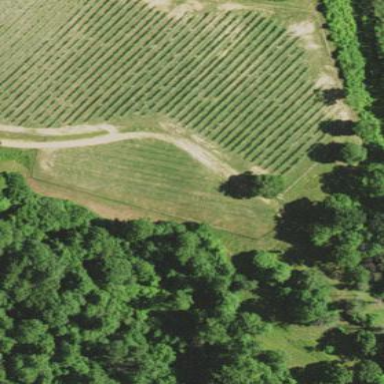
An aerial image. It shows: Vineyard.